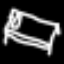
Label: bed